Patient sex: M
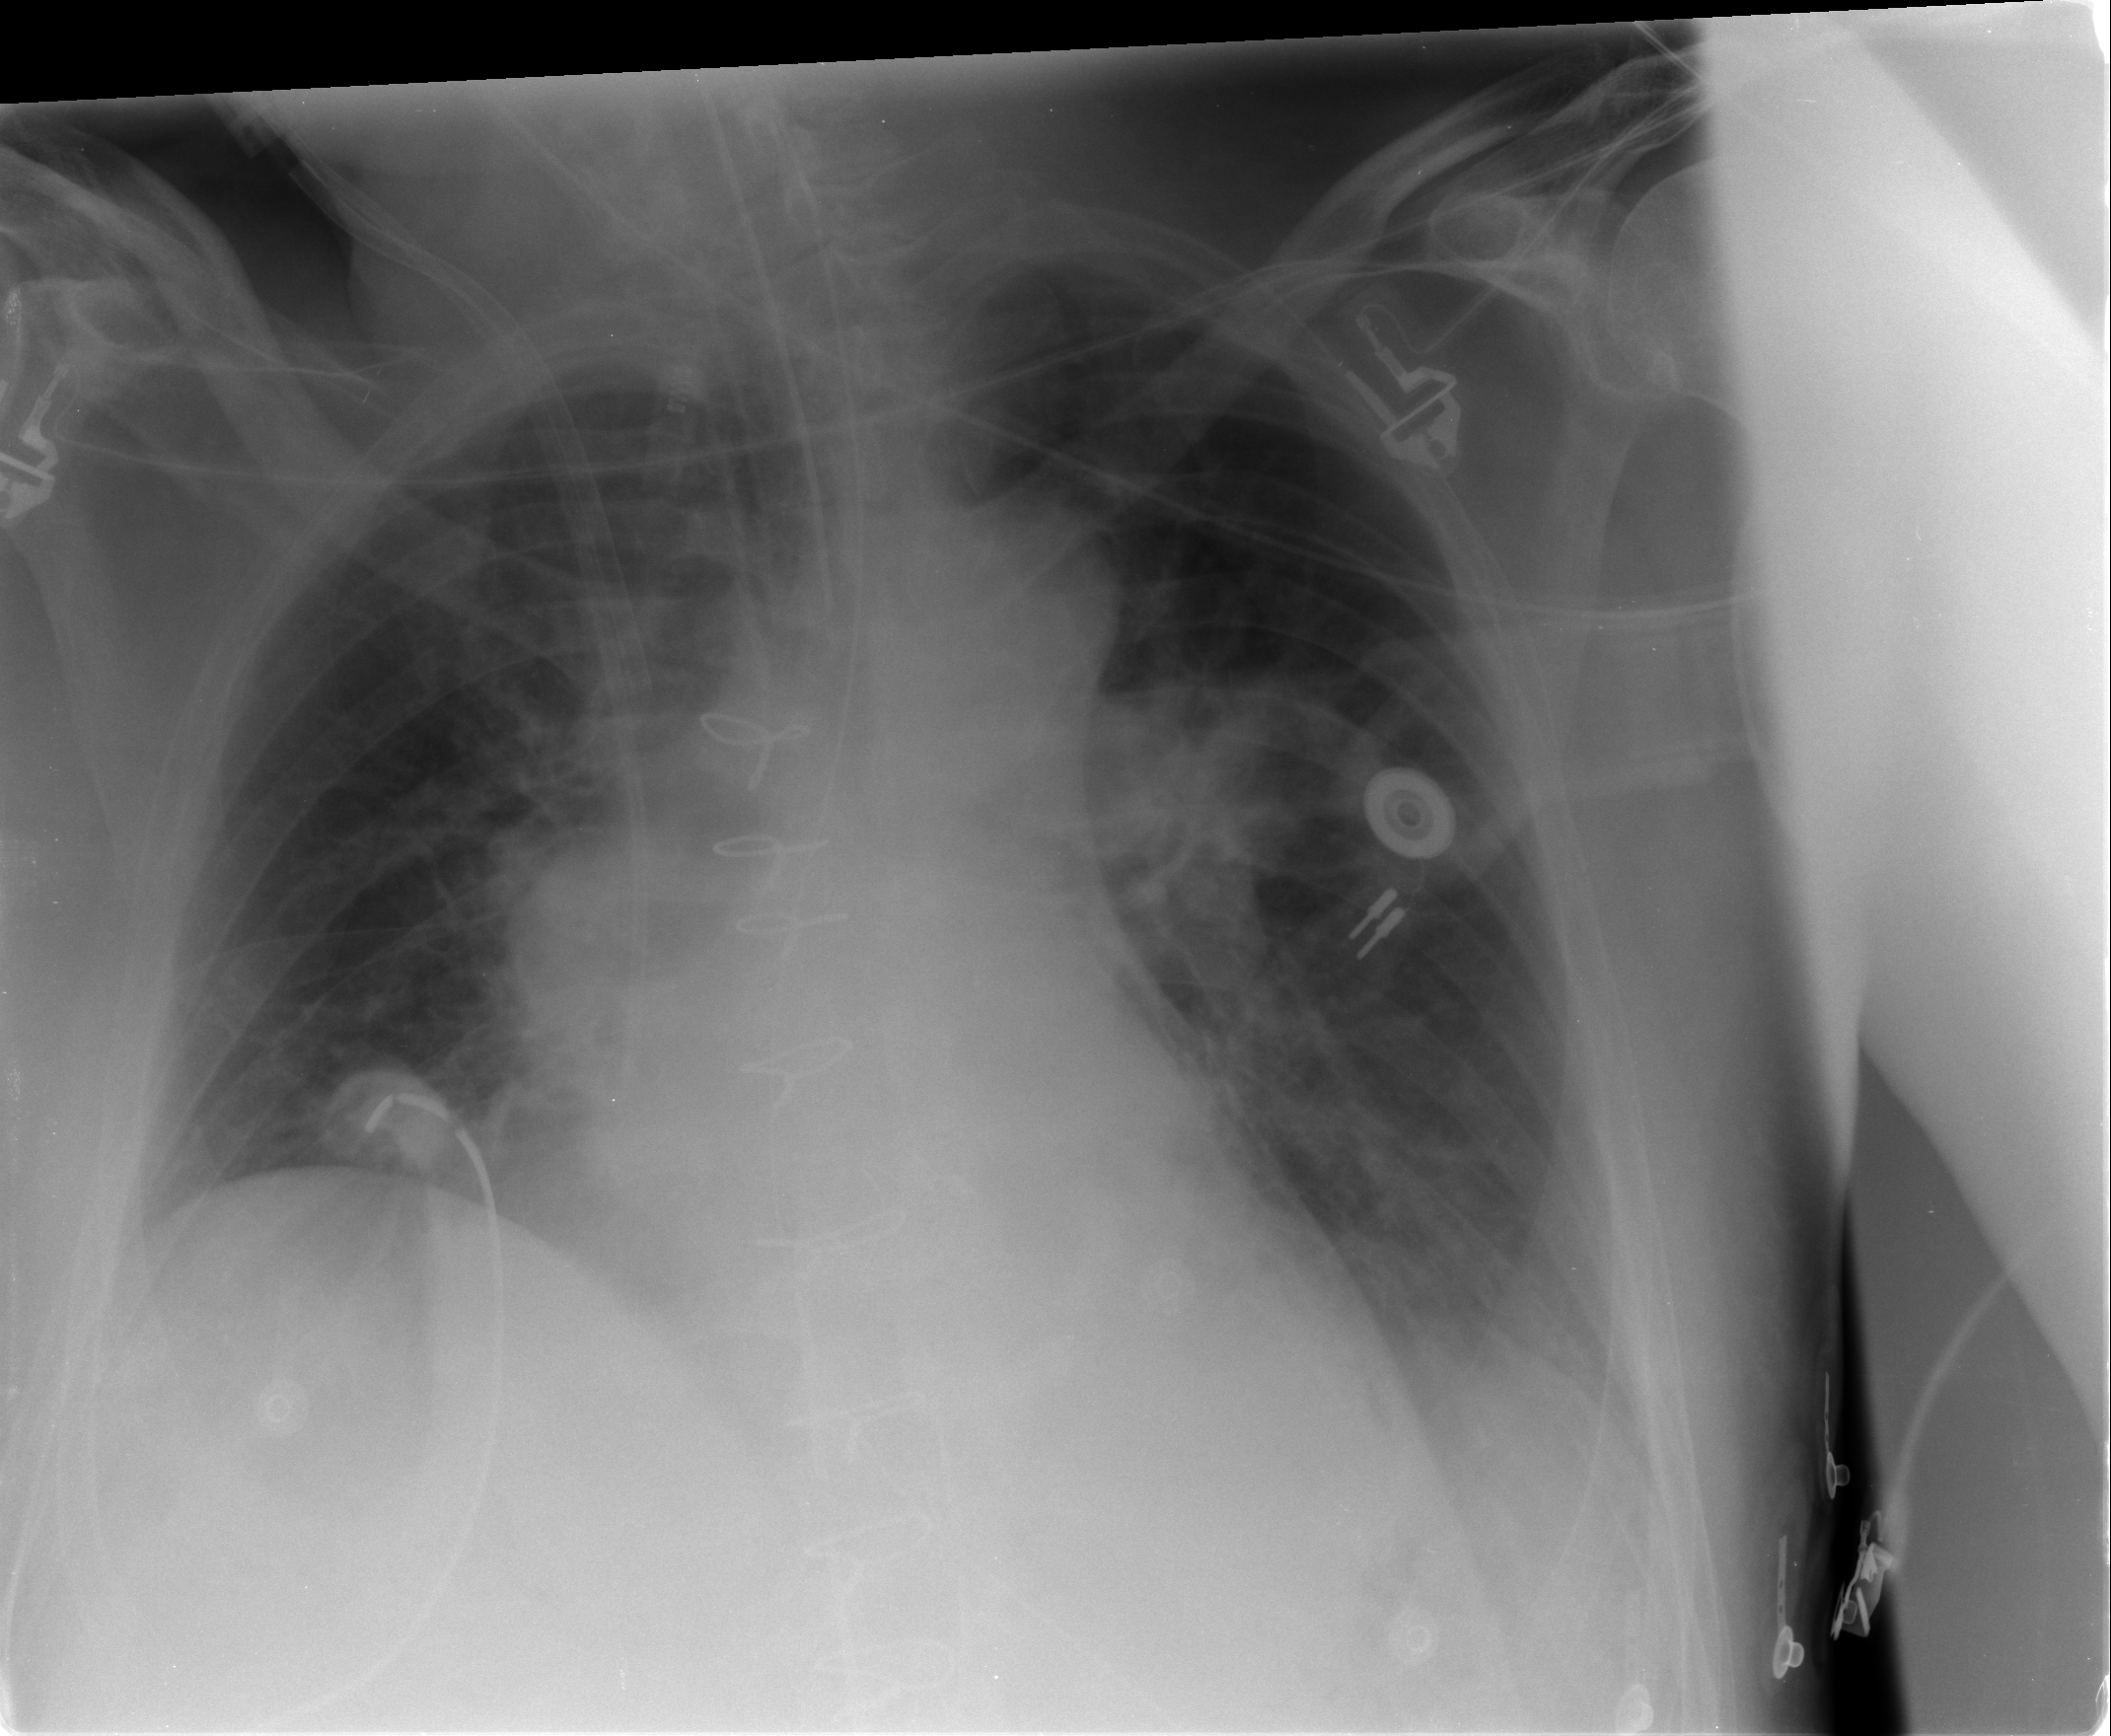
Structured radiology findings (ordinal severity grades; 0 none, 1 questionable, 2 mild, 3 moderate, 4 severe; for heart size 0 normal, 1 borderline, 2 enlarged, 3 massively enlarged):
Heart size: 2
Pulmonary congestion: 2
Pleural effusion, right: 0
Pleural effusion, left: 1
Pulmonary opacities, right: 0
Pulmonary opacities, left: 0
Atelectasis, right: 2
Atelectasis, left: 2